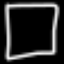
Label: square